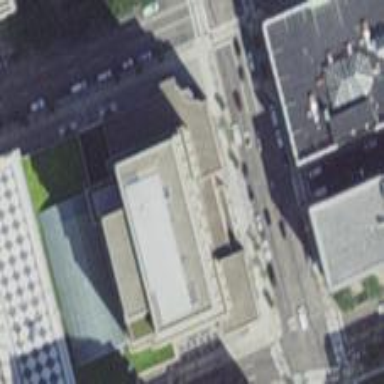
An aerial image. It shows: Part of building is shown in the image.